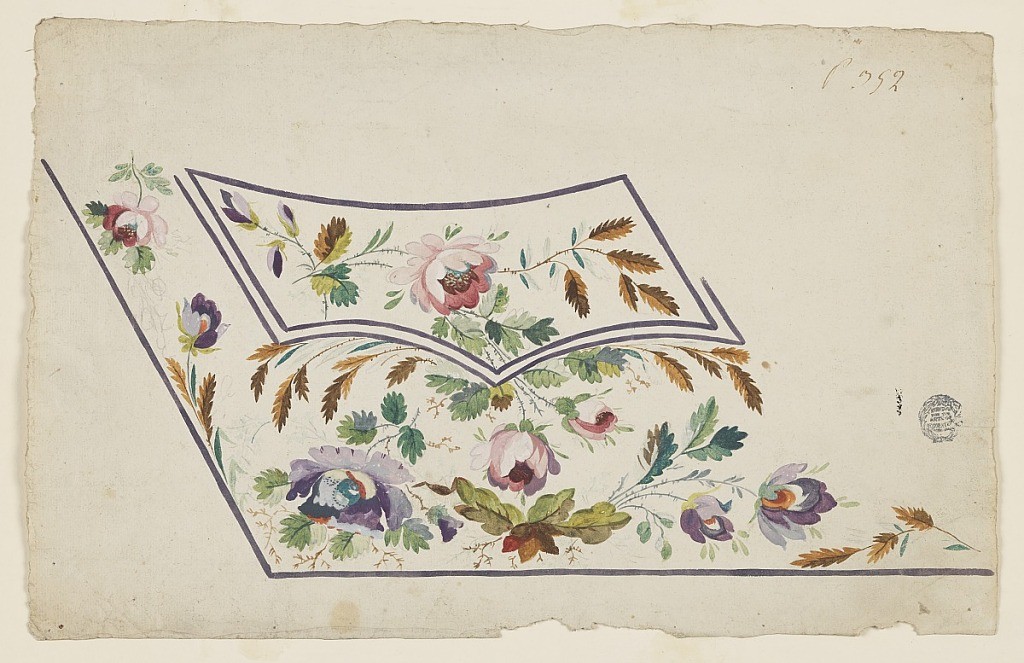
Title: Design for Embroidery, Gentleman's Waistcoat Pocket
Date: ca. 1785
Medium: Brush and watercolor, gouache, and graphite on cream laid paper
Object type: Drawing
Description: Design for a man's waistcoat or gilet pocket featuring pink and purple flowers with green and brown leaves. A pink flower is positioned in the center of the pocket flap. Below the center of the flap two pink flowers appear, with a purple flower on either side. Flowers also appear to the left of the pocket flap. Purple edges delineate the waistcoat pocket and pocket flap.